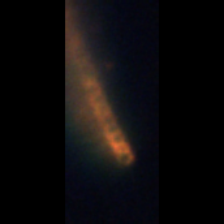
Taxon: Chaetoceros
Group: Diatoms